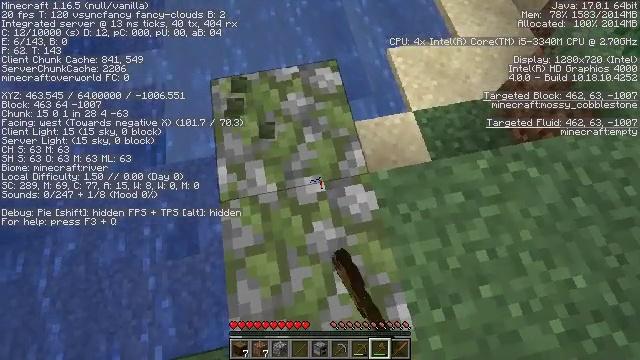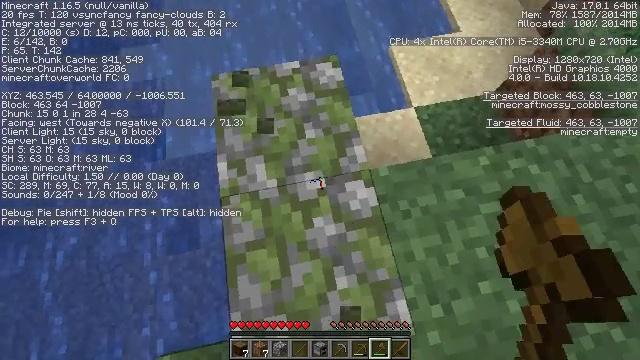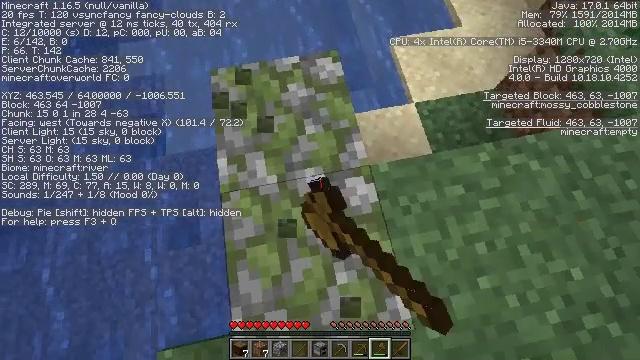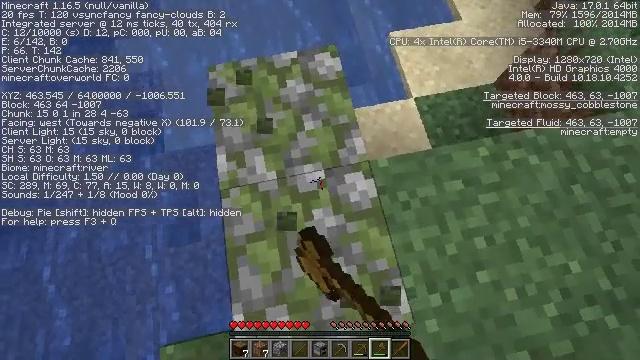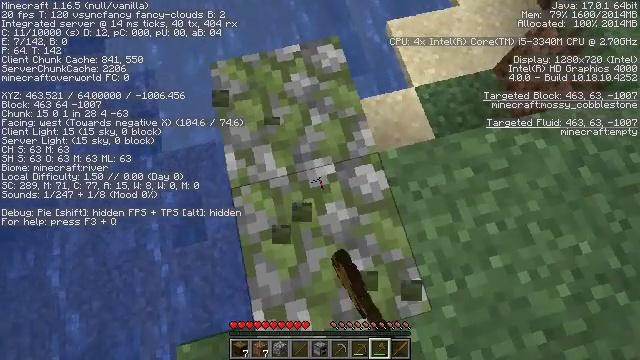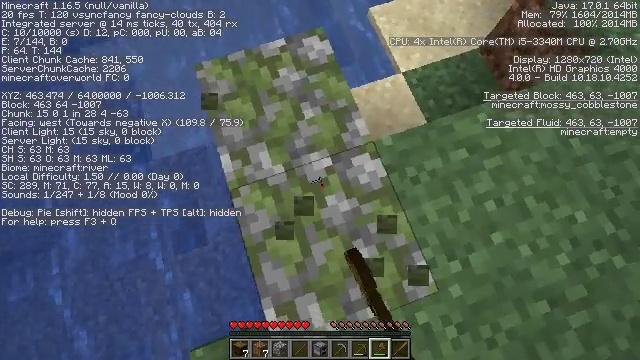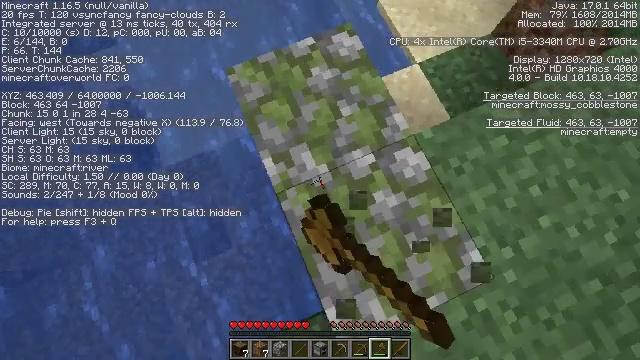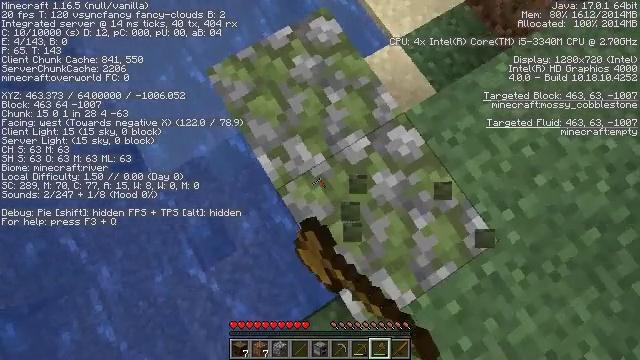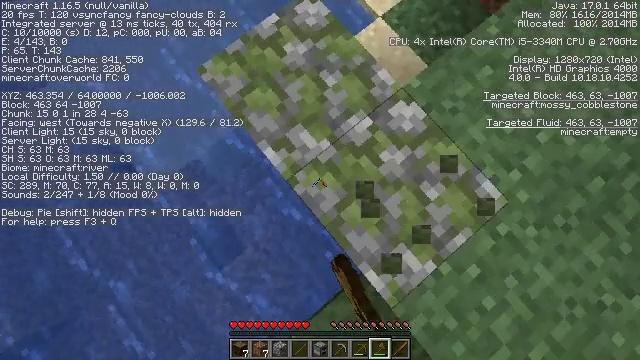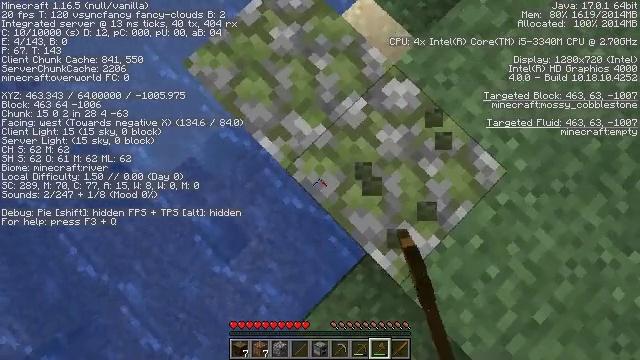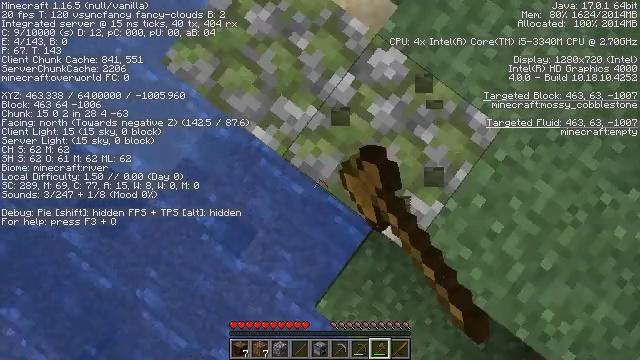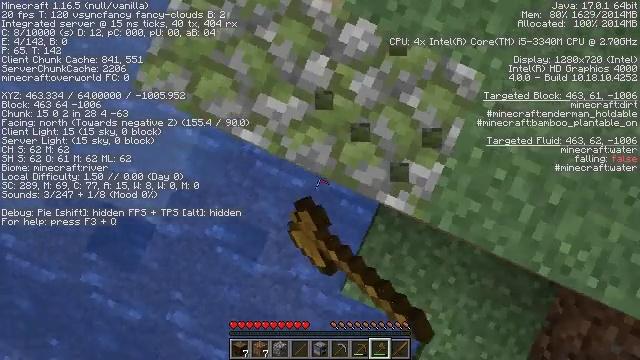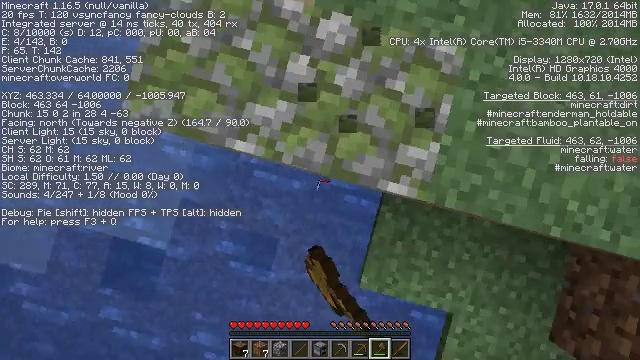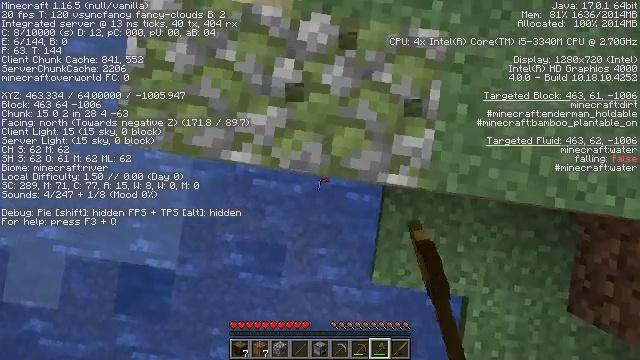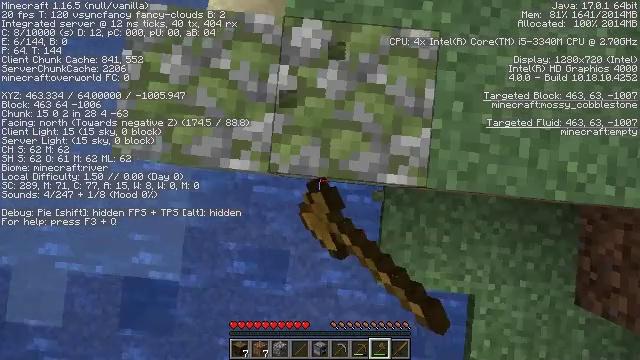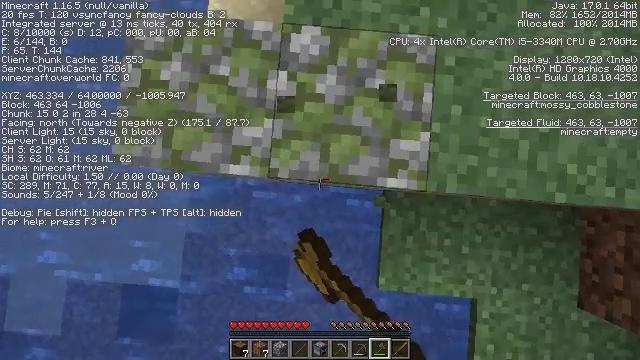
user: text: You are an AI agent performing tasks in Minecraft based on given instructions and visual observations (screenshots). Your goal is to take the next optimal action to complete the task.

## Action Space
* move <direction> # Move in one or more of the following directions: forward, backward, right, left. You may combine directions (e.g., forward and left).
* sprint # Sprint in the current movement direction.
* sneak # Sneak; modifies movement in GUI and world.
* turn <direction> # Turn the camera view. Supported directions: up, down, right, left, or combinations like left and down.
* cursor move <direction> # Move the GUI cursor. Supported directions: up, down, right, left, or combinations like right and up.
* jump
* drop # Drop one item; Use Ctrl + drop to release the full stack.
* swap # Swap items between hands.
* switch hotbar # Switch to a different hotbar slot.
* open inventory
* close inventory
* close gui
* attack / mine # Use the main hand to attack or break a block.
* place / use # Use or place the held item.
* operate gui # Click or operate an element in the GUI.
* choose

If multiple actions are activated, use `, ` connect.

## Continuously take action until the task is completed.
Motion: motion action
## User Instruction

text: Collect mossy cobblestone from a structure.
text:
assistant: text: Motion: attack / mine
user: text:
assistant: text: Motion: attack / mine
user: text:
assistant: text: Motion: attack / mine
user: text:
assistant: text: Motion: move left, turn right and down, attack / mine
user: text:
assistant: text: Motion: move left, turn right and down, attack / mine
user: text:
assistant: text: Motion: move left, turn right, attack / mine
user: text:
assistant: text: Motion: turn right and down, attack / mine
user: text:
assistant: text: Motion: turn right and down, attack / mine
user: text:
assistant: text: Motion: turn right and down, attack / mine
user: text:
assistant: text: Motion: turn right and down, attack / mine
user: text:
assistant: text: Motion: turn right and down, attack / mine
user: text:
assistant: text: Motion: turn right and down, attack / mine
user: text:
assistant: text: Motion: turn right, attack / mine
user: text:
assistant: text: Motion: turn right, attack / mine
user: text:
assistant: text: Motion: turn up, attack / mine
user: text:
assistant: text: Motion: turn right and up, attack / mine
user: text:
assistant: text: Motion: turn up, attack / mine
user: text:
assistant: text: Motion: turn right and up, attack / mine
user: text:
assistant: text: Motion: turn right and up, attack / mine
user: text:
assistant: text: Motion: turn right and up, attack / mine
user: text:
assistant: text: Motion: turn right and up, attack / mine
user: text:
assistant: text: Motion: turn up, attack / mine
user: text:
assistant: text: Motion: attack / mine
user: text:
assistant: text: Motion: attack / mine
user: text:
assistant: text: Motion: attack / mine
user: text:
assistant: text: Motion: attack / mine
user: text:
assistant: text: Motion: attack / mine
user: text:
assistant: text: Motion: attack / mine
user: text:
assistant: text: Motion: attack / mine
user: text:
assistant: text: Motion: attack / mine